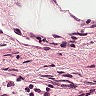
Metastatic tissue present: no